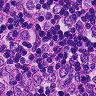
Metastatic tissue present: yes